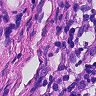
Metastatic tissue present: no